Fundus camera: zeiss
Shooting center: fovea
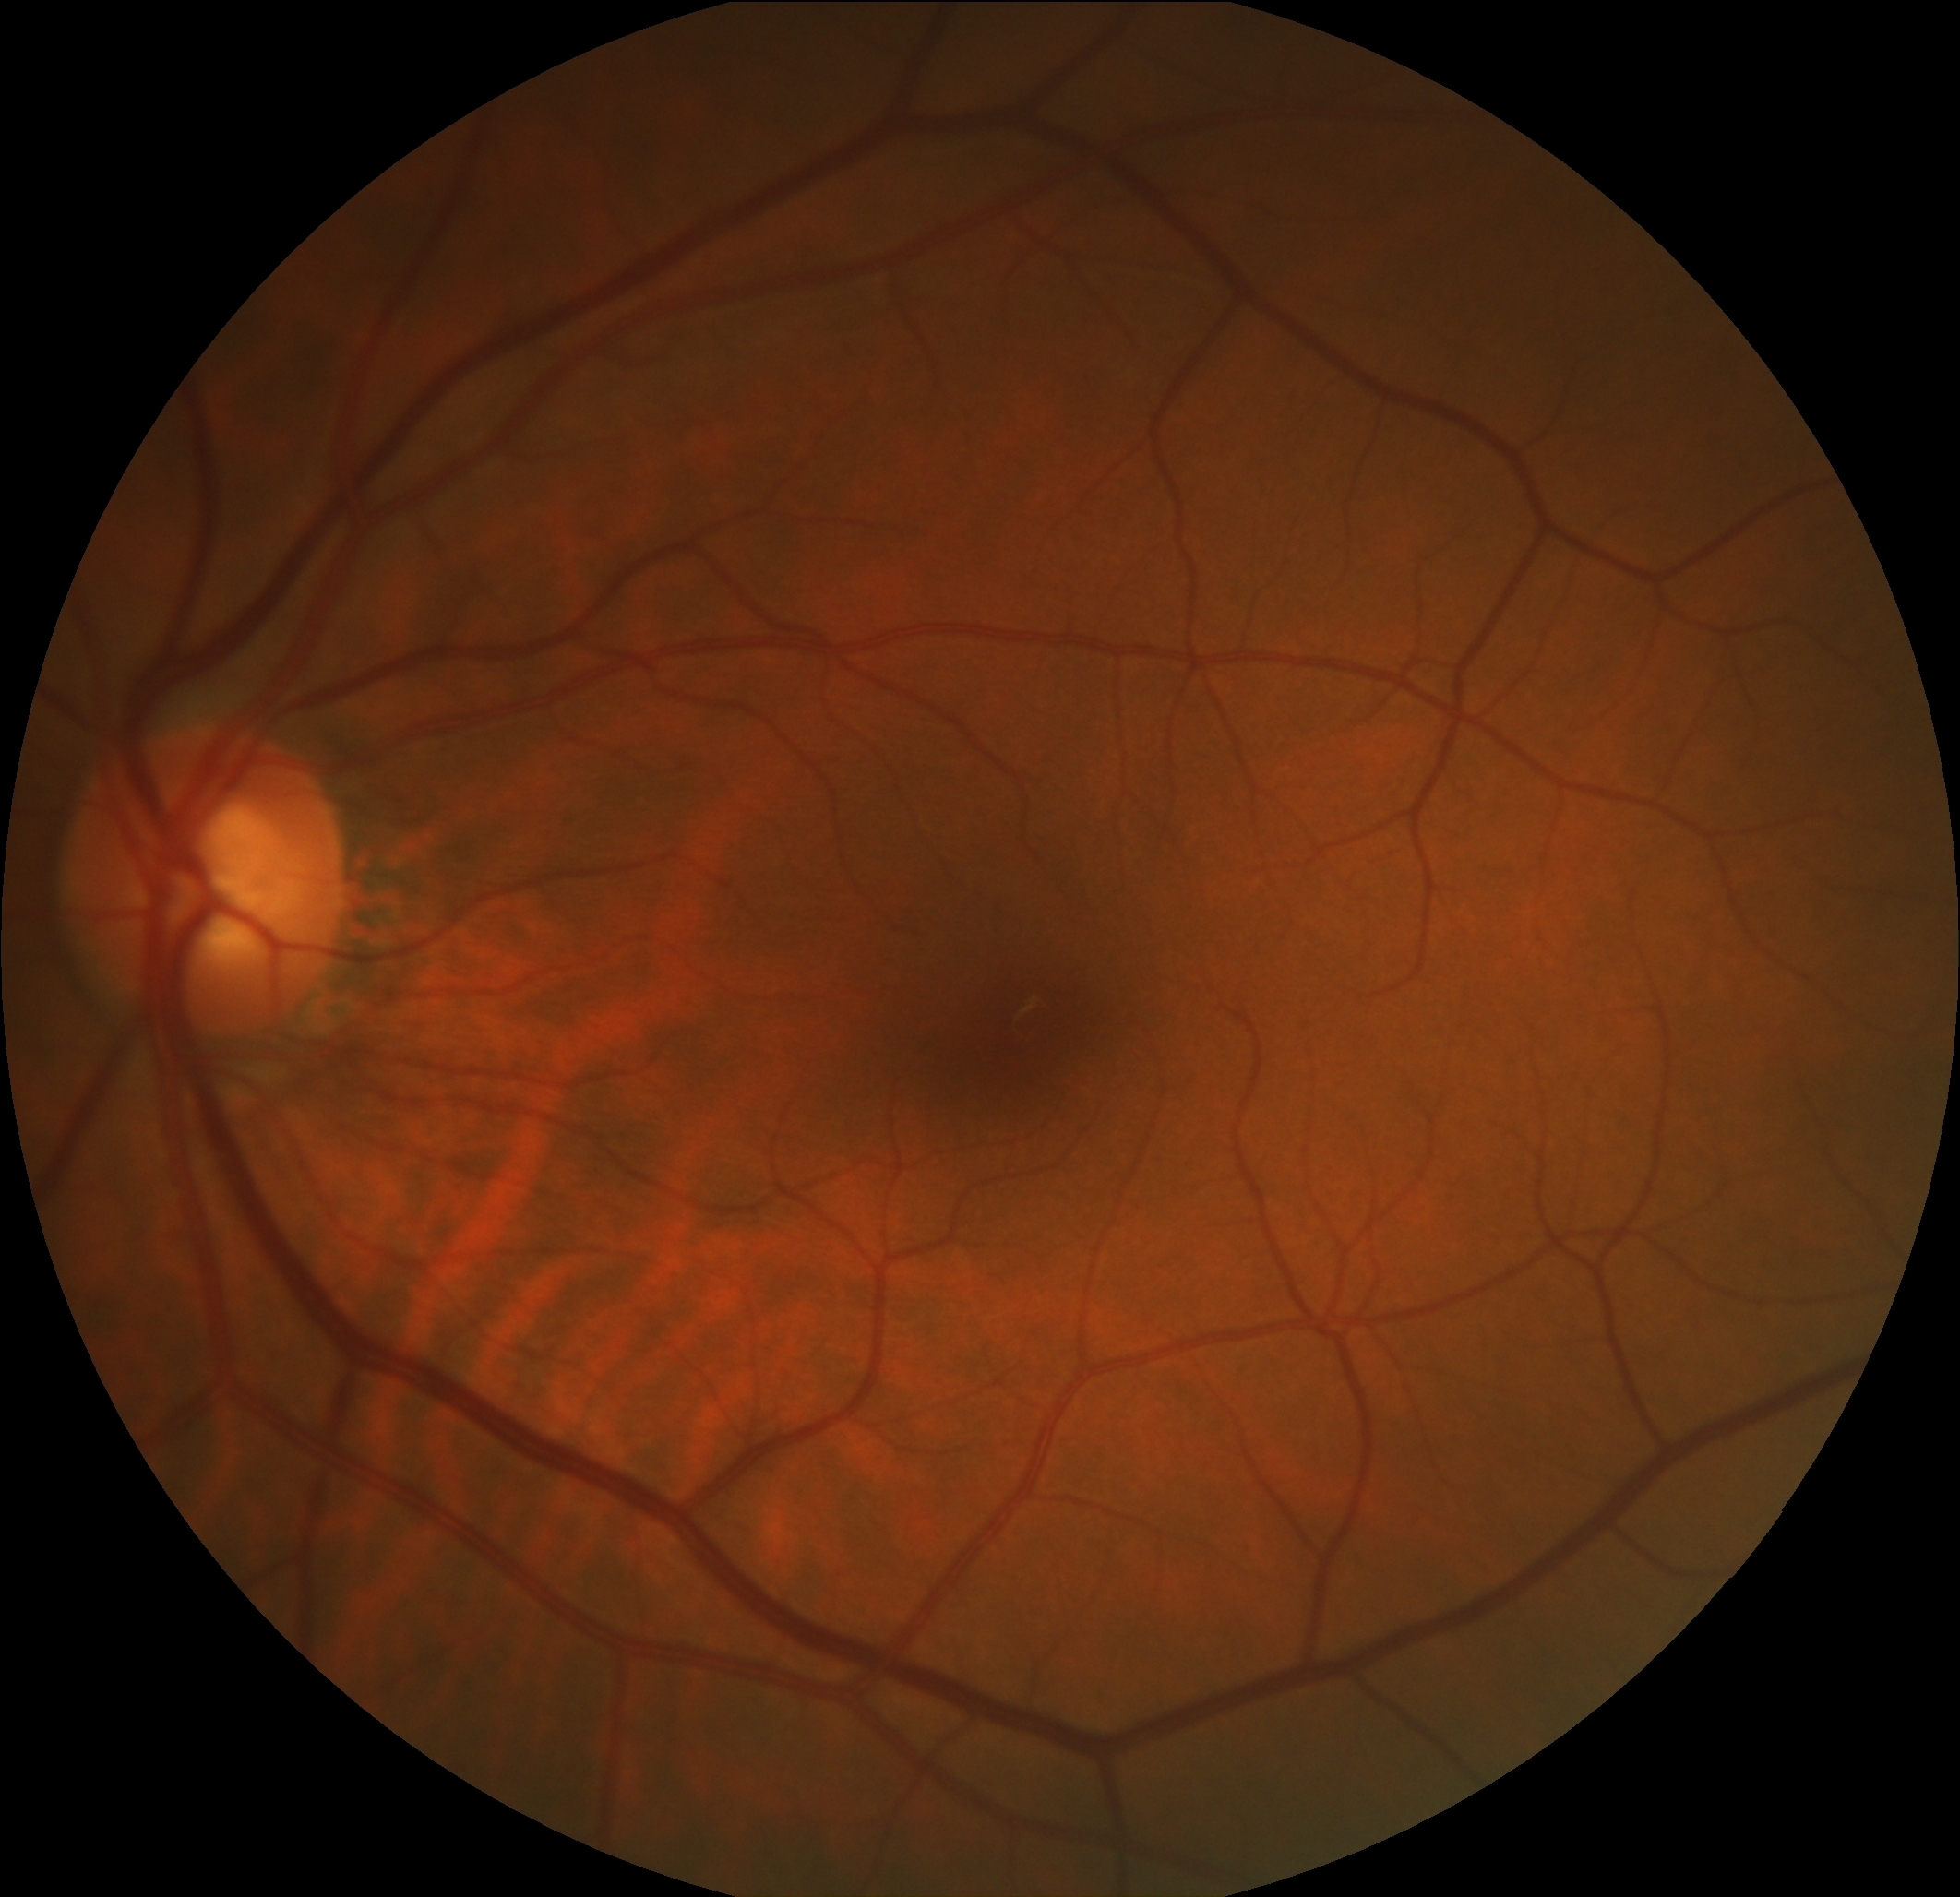
Pathologic myopia: no
Patchy retinal atrophy: present
Retinal detachment: absent